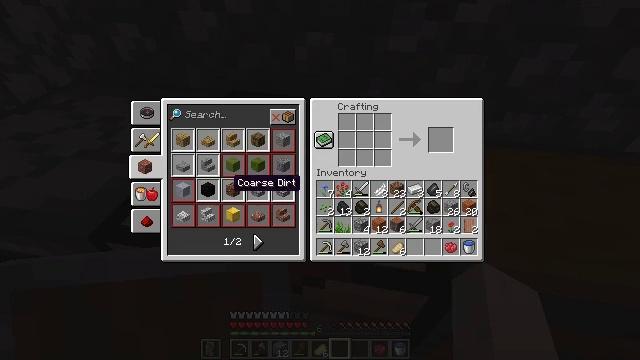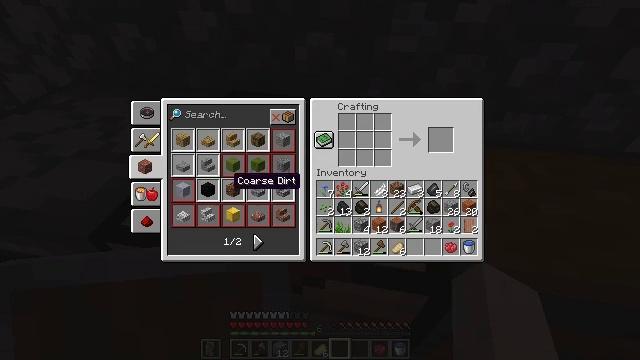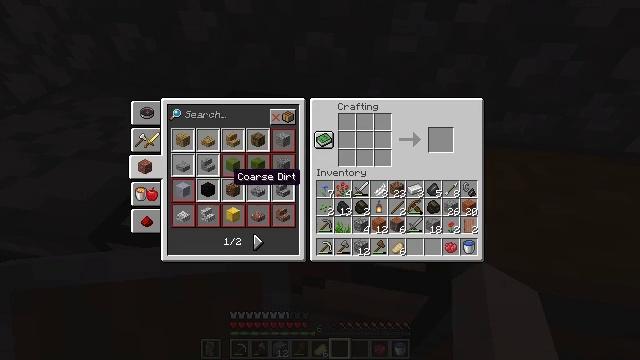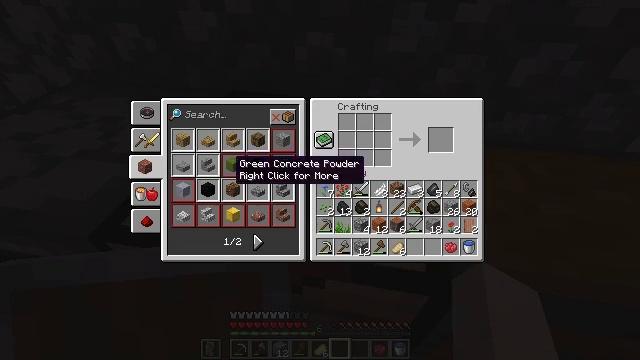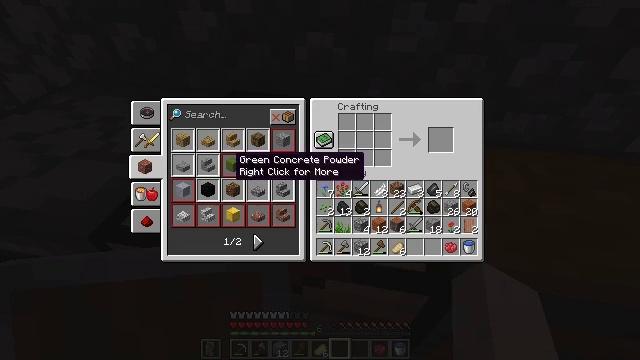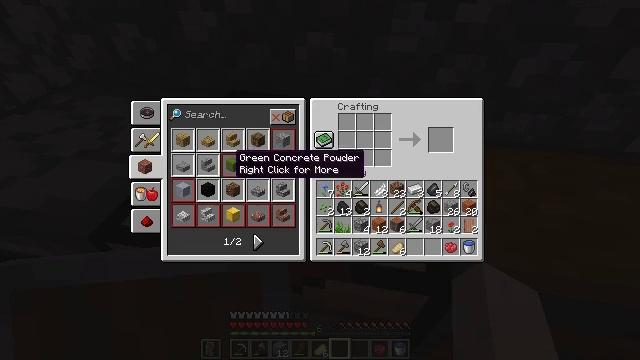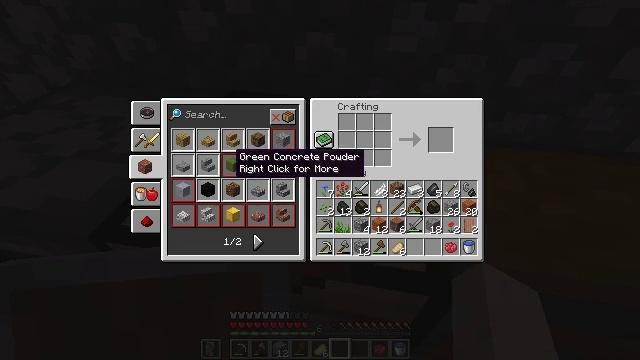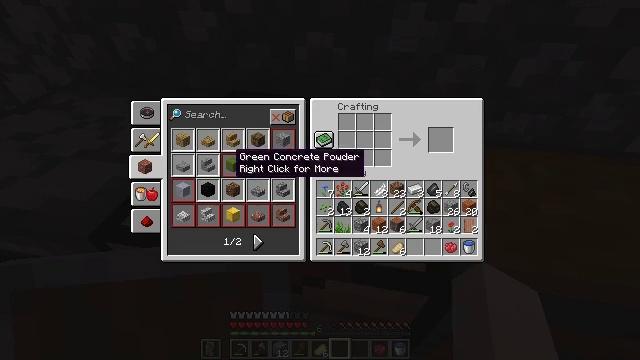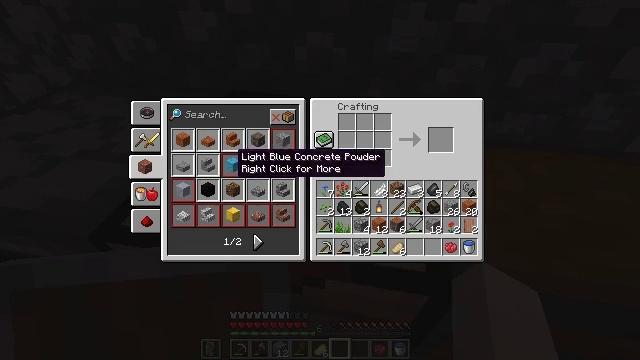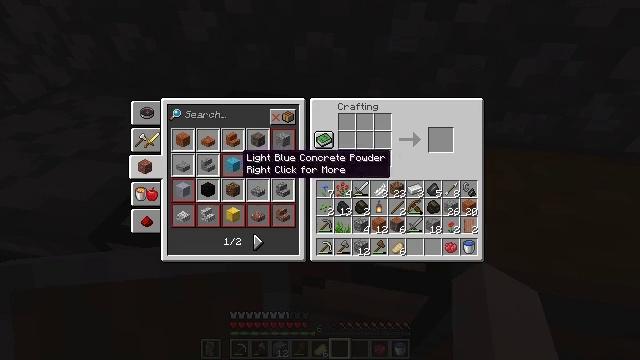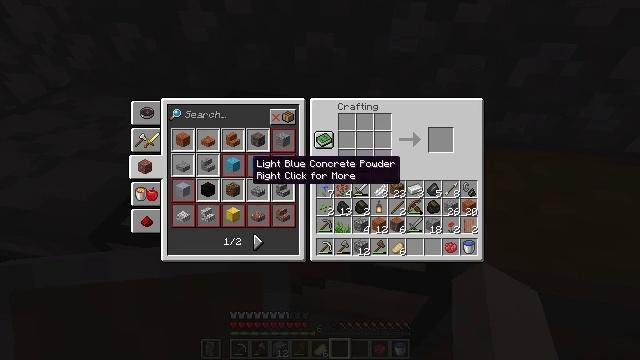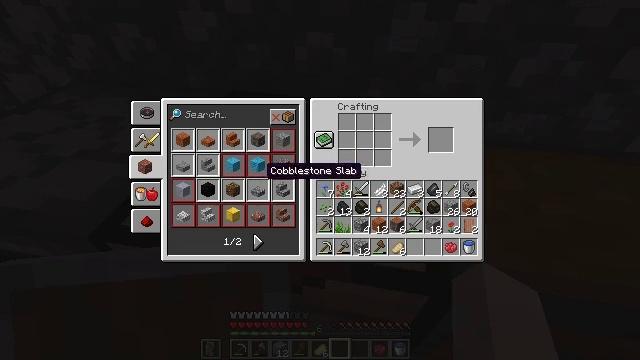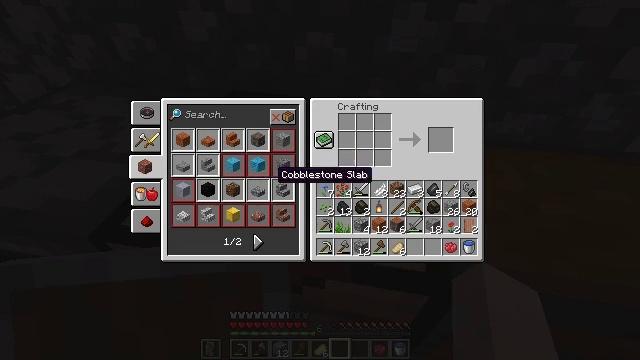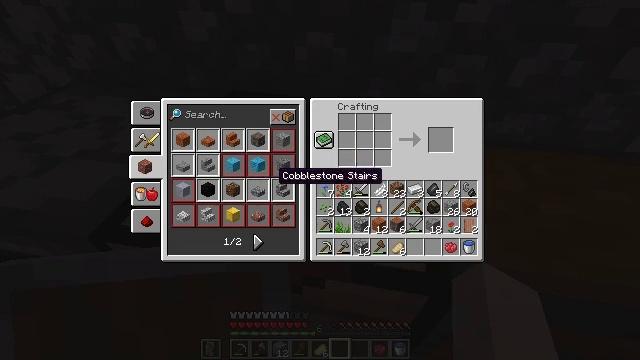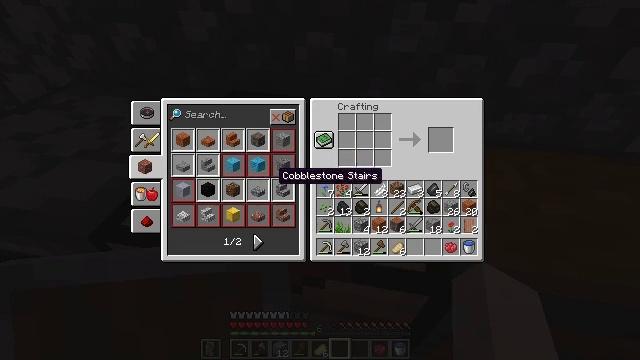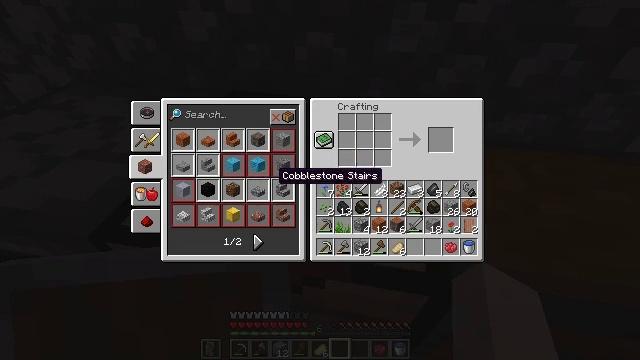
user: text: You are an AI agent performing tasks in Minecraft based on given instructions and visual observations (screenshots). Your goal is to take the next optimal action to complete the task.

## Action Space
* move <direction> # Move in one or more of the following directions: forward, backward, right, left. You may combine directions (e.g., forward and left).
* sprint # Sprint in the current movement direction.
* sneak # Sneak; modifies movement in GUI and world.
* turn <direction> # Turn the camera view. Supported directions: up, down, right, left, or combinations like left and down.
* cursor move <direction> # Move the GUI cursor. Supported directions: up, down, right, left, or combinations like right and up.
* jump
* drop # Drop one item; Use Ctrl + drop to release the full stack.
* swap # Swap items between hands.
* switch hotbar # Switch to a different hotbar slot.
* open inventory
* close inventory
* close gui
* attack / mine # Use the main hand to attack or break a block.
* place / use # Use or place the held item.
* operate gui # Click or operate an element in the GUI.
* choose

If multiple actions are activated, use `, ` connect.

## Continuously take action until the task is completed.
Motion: motion action
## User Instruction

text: Use acacia wood to craft an acacia pressure plate.
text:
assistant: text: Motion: no_op
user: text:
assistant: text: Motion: no_op
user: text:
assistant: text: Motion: cursor move up
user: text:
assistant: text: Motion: no_op
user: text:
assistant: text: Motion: no_op
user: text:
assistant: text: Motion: no_op
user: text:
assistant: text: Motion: no_op
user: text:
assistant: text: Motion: no_op
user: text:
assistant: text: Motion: no_op
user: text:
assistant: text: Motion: cursor move right
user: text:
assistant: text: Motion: cursor move right and down
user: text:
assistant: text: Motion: cursor move right
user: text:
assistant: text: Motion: no_op
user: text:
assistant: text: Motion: no_op
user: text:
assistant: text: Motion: no_op
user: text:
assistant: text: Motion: no_op
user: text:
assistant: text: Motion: no_op
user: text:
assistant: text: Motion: no_op
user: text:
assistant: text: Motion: cursor move left
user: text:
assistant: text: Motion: cursor move left
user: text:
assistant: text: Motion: cursor move left
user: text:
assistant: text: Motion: cursor move left
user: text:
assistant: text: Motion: no_op
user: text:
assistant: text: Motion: no_op
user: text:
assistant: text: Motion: no_op
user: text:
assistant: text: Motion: cursor move left
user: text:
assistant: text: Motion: cursor move left and down
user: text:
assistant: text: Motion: cursor move down
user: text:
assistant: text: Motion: no_op
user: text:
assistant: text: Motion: cursor move down